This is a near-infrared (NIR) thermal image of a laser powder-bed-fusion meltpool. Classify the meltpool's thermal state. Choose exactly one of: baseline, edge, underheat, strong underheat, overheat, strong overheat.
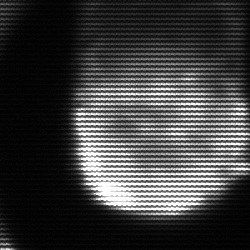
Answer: edge